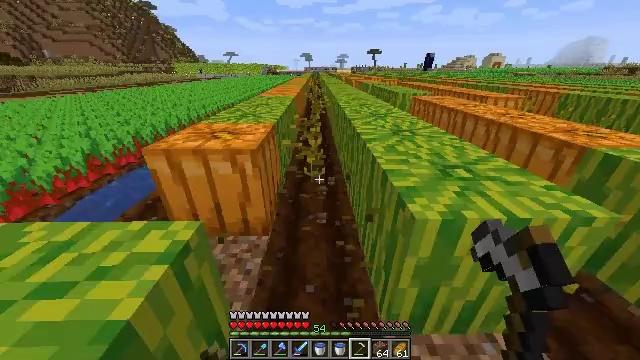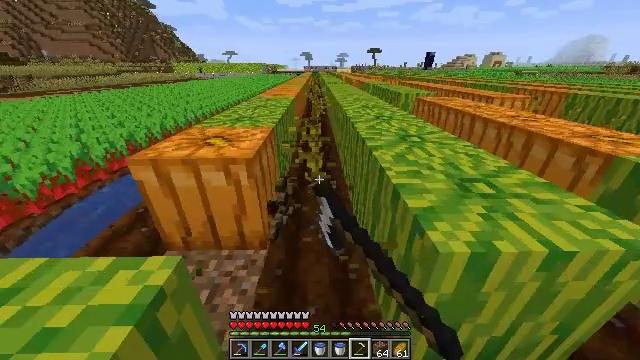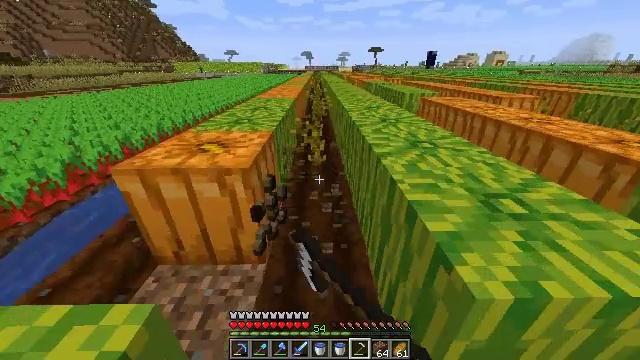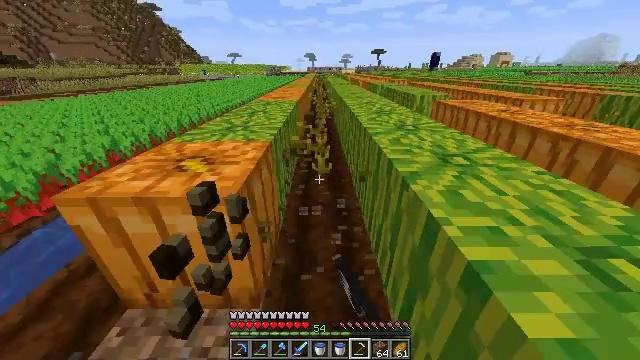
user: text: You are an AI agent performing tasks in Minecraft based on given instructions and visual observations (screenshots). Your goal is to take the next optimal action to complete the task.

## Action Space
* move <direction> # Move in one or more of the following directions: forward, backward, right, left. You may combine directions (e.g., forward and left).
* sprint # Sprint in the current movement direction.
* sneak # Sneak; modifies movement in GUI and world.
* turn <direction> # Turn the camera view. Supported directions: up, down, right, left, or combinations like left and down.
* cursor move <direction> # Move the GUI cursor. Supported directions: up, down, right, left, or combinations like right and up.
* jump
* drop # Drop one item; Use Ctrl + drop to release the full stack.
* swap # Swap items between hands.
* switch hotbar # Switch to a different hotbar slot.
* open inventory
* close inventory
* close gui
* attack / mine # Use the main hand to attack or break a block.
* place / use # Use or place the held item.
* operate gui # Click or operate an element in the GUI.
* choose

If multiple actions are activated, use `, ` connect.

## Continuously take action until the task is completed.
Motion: motion action
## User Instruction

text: Destroy the melon stem in the farm.
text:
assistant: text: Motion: move forward, sprint, attack / mine
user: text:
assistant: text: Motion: move forward, sprint, attack / mine
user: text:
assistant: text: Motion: move forward, sprint, attack / mine
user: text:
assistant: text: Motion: sprint, attack / mine